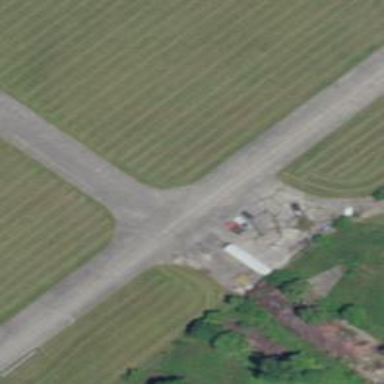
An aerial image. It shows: Image of taxiway at airport.